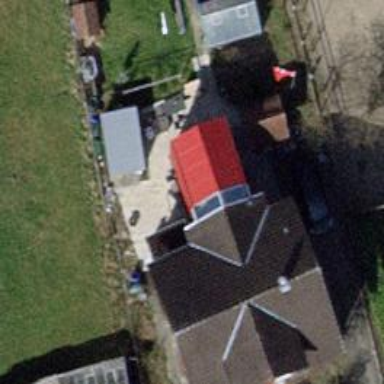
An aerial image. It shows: Detached building with gabled roof.